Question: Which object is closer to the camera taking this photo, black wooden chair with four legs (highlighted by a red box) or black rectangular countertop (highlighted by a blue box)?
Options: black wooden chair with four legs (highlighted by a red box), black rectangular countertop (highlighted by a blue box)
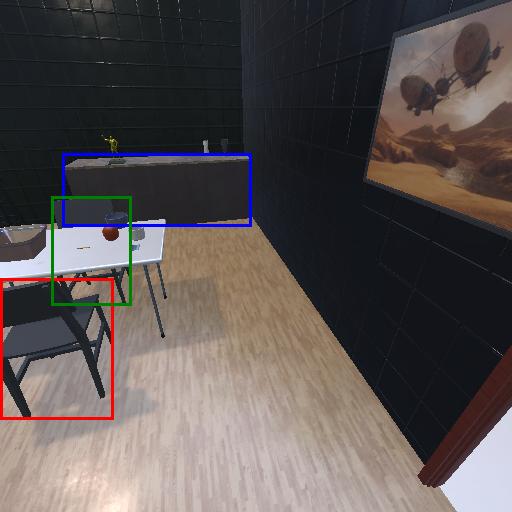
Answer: black wooden chair with four legs (highlighted by a red box)